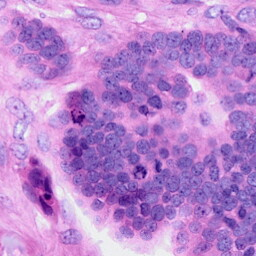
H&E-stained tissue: Ovarian